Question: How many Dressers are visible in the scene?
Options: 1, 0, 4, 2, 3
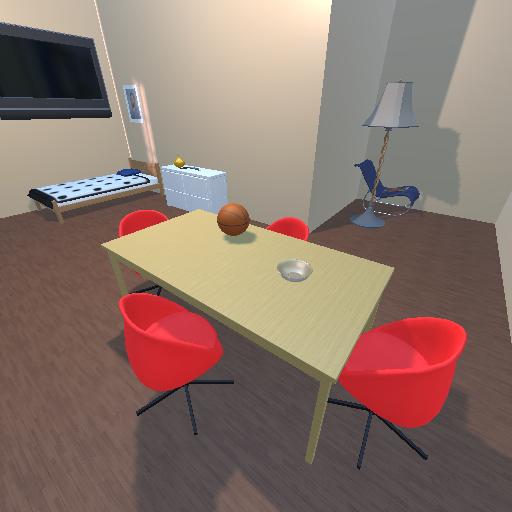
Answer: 1